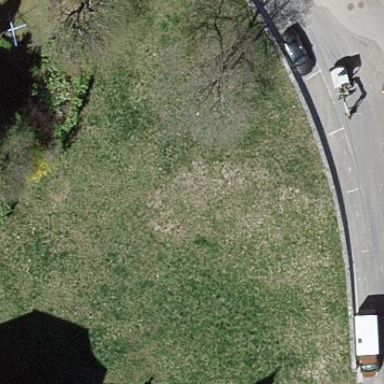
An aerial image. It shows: Area covered with grass.